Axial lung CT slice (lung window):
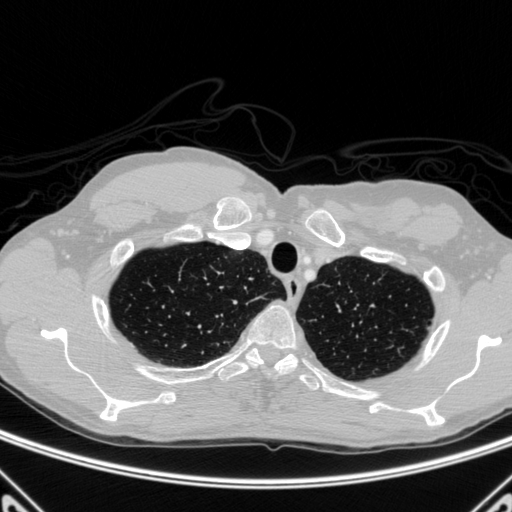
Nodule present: no